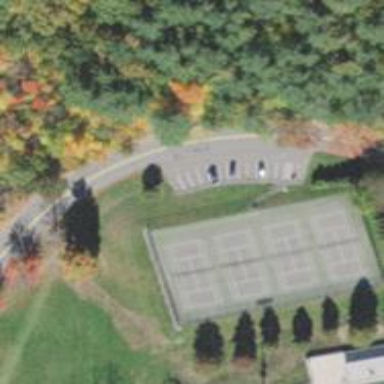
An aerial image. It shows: Asphalt tennis court on pitch.